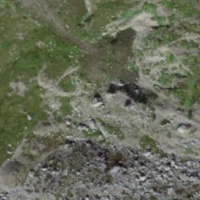
EUNIS habitat code: 25
Species observed at this site:
Orthilia secunda